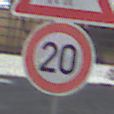
Verkehrszeichen: Geschwindigkeit20
Zusatzzeichen oben: ViehtriebLinks
Umgebung: Outdoor, RoadRail
Tageszeit: MorningAfternoon
Wetter: PartlyCloudy
Licht: Natural
Jahreszeit: NotSpecified
Kontrast: LowContrast